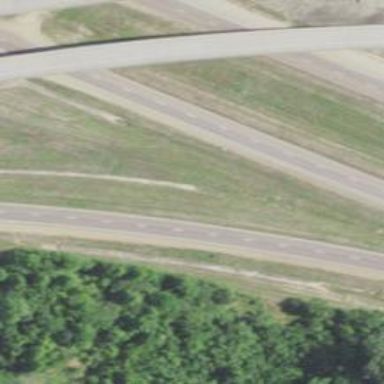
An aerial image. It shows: Asphalt road classified as trunk highway.